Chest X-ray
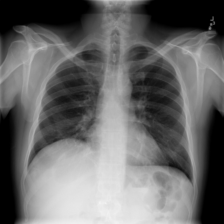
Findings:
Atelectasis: negative
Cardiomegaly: negative
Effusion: negative
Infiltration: negative
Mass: negative
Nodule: negative
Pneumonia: negative
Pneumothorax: negative
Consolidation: negative
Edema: negative
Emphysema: negative
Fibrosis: negative
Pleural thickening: negative
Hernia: negative